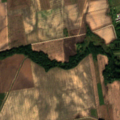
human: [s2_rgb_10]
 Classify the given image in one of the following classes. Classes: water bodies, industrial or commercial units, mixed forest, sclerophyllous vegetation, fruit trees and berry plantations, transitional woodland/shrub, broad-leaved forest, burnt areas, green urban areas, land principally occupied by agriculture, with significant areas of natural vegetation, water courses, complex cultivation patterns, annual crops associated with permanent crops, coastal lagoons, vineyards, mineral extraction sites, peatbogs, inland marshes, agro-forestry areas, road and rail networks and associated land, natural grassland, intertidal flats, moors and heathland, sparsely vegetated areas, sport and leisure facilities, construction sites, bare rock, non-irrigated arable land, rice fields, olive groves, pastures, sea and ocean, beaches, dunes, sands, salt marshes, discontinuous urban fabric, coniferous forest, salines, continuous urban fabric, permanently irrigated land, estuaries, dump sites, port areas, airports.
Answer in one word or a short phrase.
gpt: industrial or commercial units, non-irrigated arable land, land principally occupied by agriculture, with significant areas of natural vegetation